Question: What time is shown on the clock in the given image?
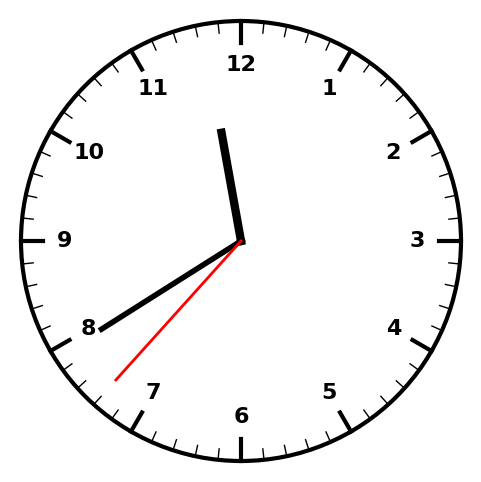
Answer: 11:39:37